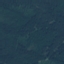
Land use / land cover class: Forest